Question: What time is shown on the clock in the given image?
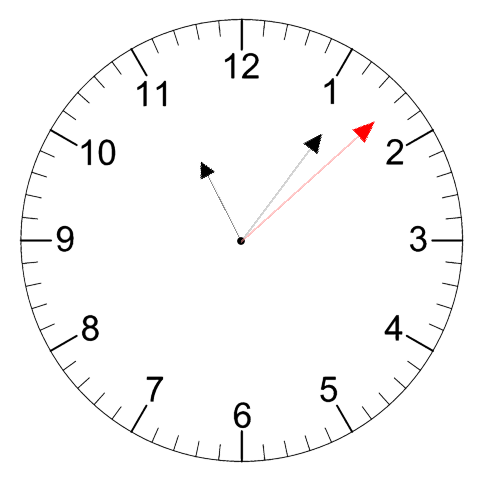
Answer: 11:06:08